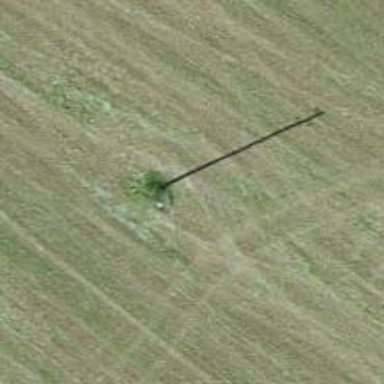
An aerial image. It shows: Power pole.